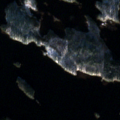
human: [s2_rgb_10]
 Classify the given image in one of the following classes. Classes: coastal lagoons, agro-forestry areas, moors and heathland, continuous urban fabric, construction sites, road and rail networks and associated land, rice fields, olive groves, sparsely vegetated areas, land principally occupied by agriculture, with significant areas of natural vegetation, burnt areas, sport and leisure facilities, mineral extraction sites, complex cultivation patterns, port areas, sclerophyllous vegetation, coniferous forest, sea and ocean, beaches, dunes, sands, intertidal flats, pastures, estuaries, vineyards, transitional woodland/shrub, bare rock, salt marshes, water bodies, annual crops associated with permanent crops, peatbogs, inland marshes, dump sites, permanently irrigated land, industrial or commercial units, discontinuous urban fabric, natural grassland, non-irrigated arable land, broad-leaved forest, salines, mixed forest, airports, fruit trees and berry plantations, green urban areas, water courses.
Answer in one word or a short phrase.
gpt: mixed forest, water bodies